Question: When you type into a JTextArea, it automatically adjust it's size to fit the text typed in.
A JTextField, however, does not seem to do that.
Here's an SSCCE which demonstrates the problem:
'''
public static void main(String[] args) {
JFrame frame = new JFrame();
frame.setLayout(new FlowLayout(FlowLayout.LEFT));
frame.add(new JTextArea("I resize as you type."));
frame.add(new JTextField("I don't."));
frame.setSize(200,100);
frame.setVisible(true);
}
'''

I was wondering if there was a way readily available to make a JTextField adjust it's width. I wish I can just use a JTextArea, but I can only accept one line of input.
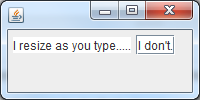
Answer: > but I can only accept one line of input
<URL> shows how you can do this. The relevant code is
'''
textArea.getDocument().putProperty("filterNewlines", Boolean.TRUE);
'''